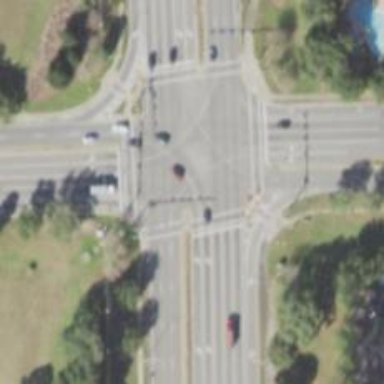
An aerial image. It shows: Marked crossing on the road.